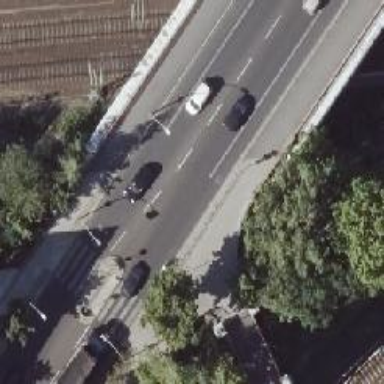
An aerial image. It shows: Tertiary road with asphalt surface. There is separate sidewalk and exclusive lanes for cyclists on both sides.